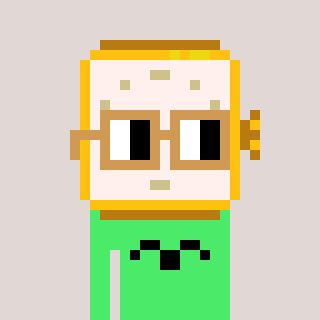
a pixel art character with square brown glasses, a watch-shaped head and a teal-colored body on a warm background